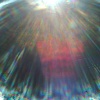
Label: sunburn